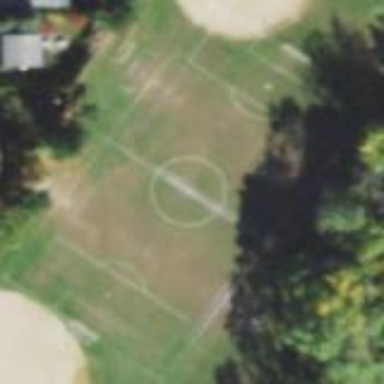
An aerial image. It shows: Soccer pitch for leisureland activities.